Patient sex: F
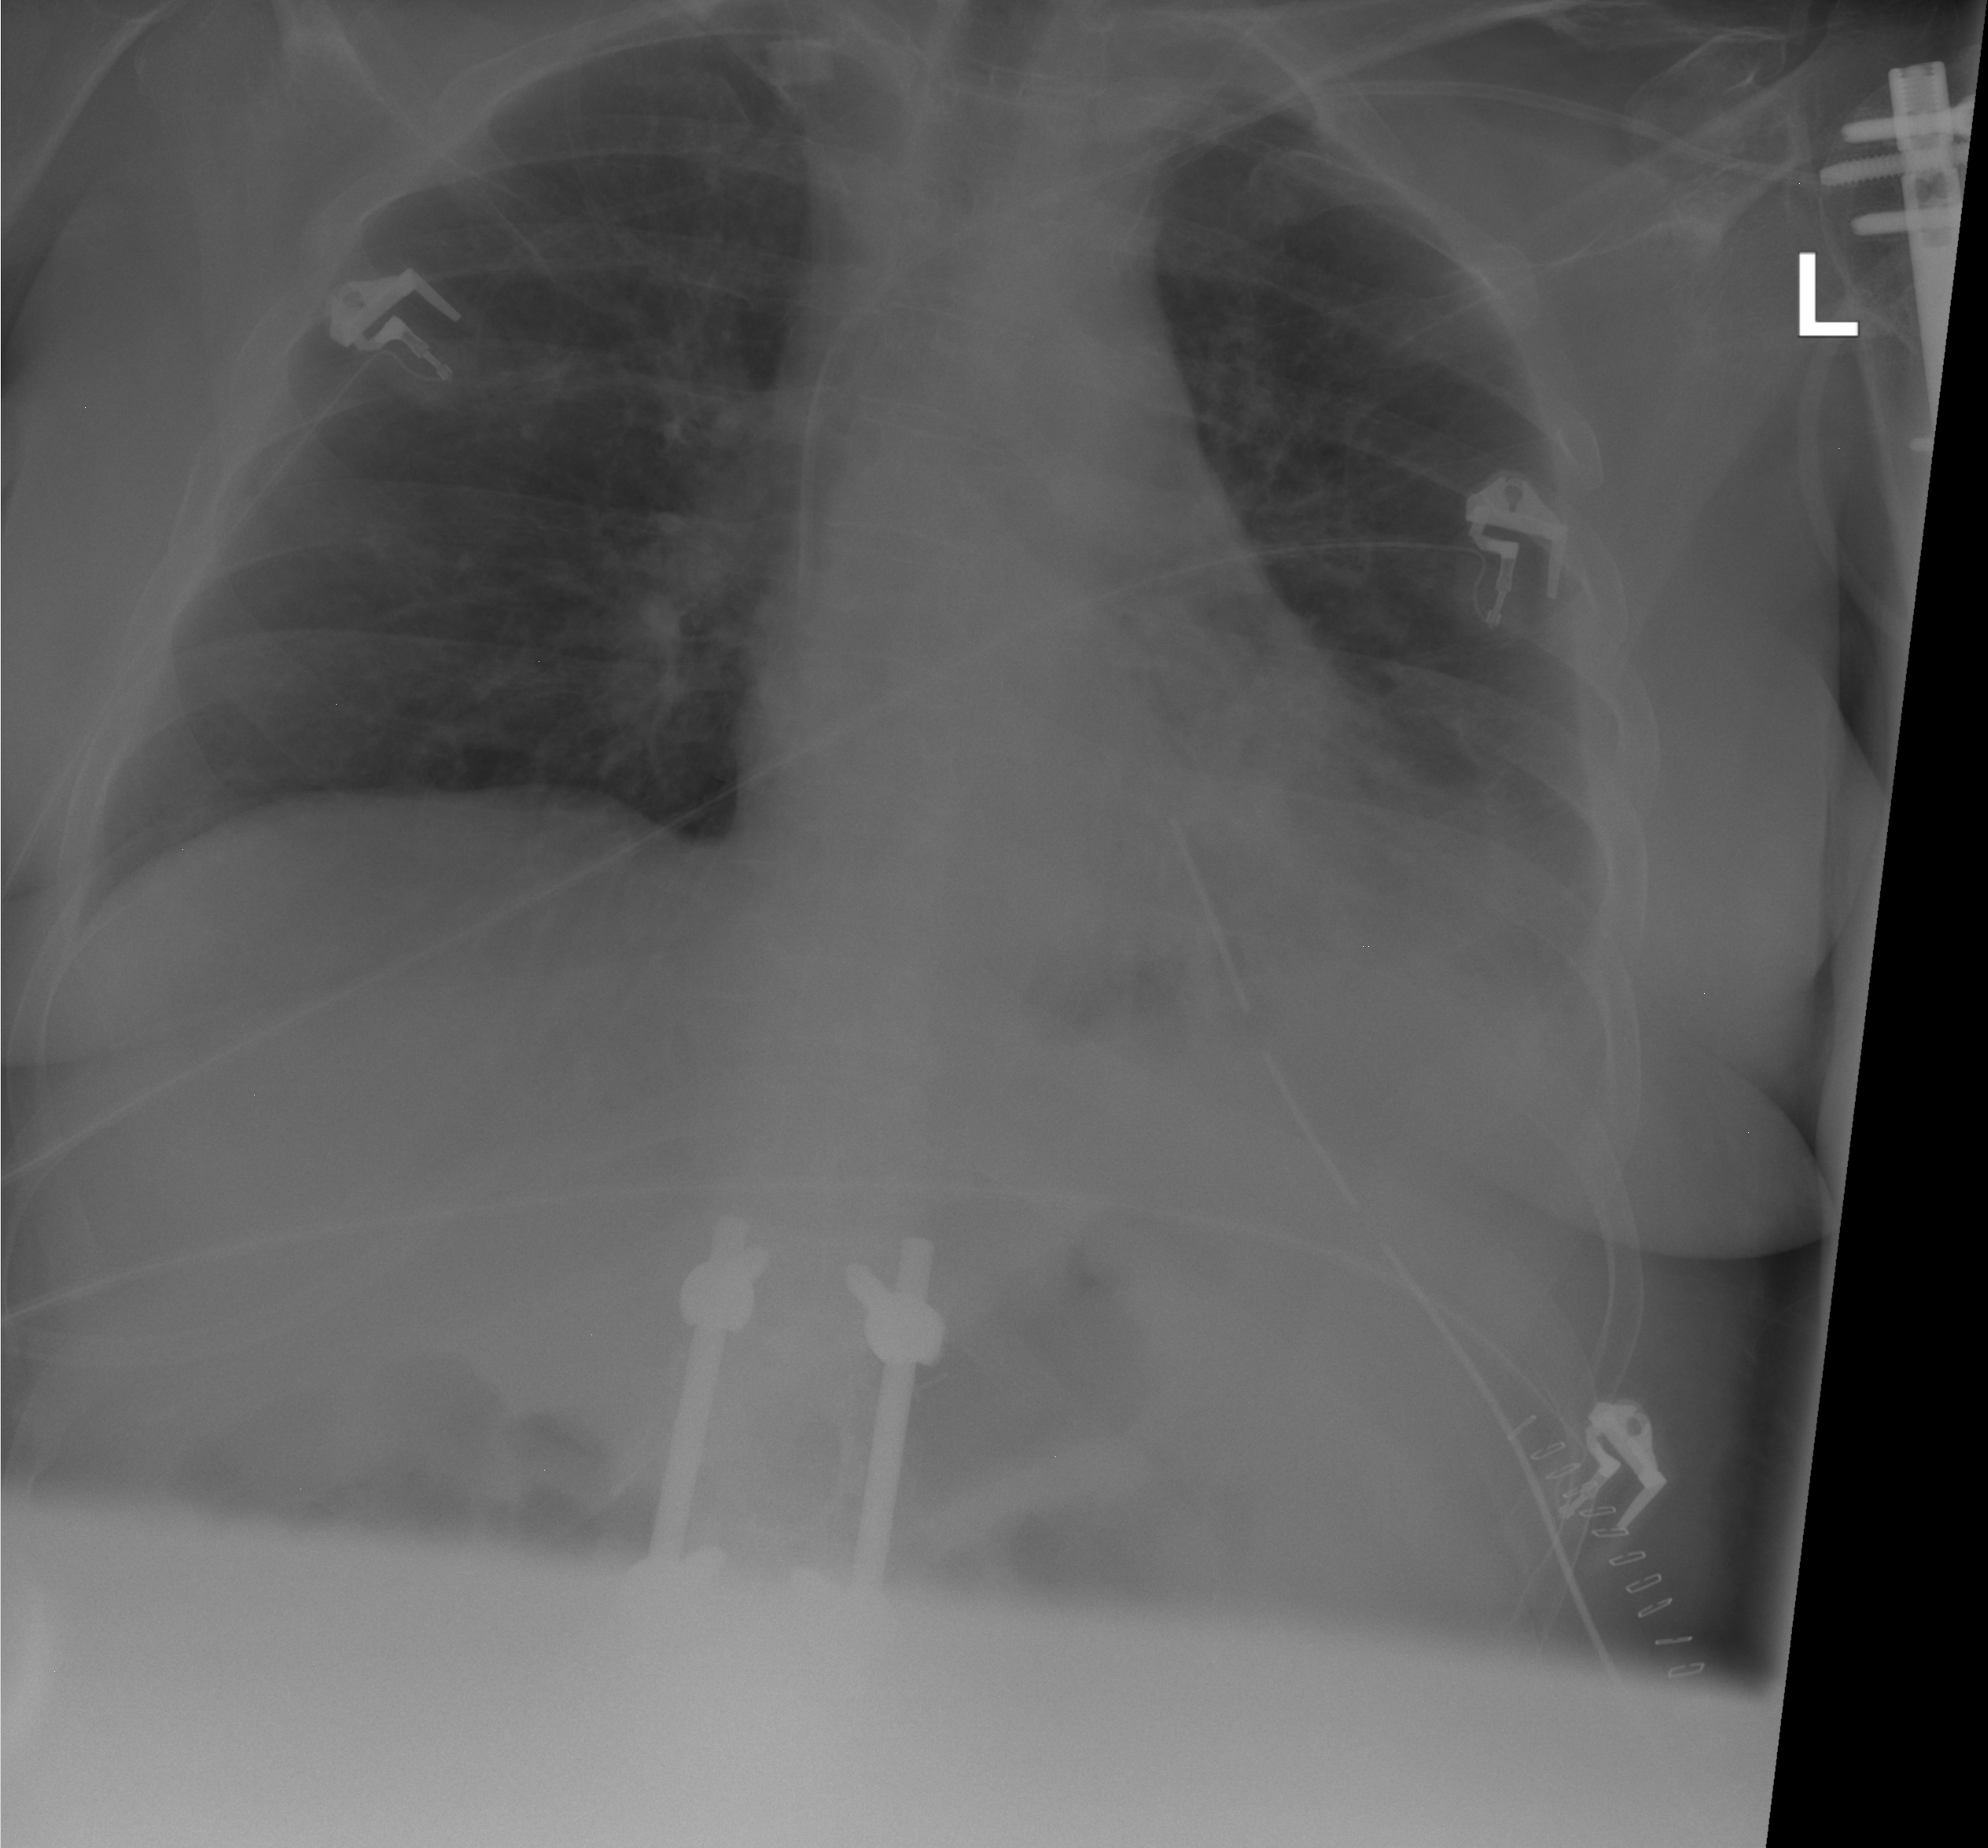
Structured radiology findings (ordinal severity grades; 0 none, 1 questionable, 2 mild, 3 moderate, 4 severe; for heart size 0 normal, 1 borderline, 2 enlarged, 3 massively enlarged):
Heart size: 0
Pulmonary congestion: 0
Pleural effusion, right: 0
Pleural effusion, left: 1
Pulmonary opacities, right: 0
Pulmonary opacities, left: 0
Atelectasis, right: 0
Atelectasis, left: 2